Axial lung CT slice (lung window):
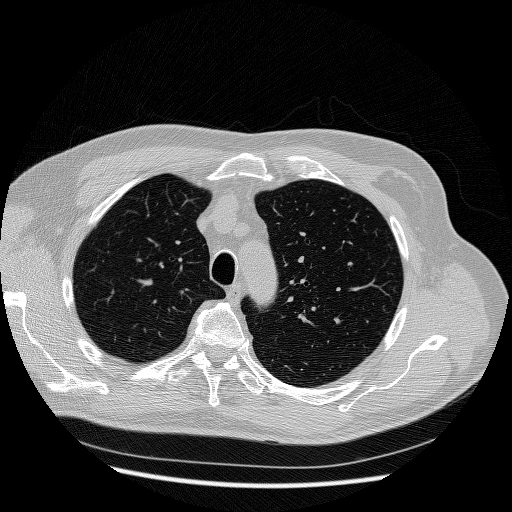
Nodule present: no